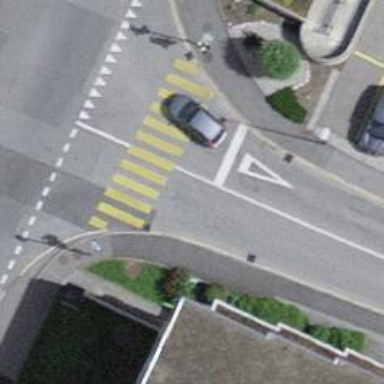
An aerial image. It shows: Road crossing with traffic signals.